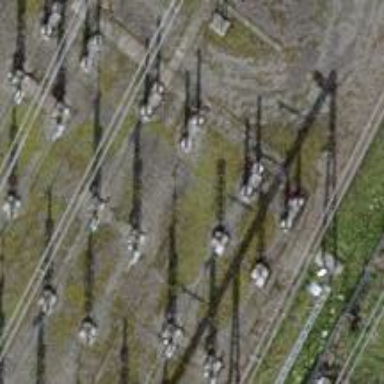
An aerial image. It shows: Switch used for power control.